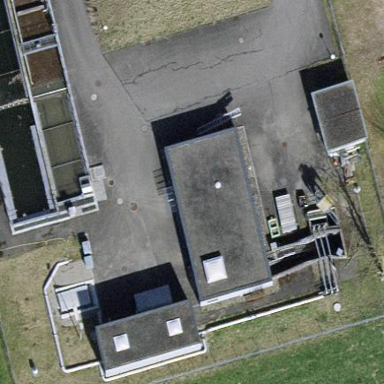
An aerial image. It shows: Building.